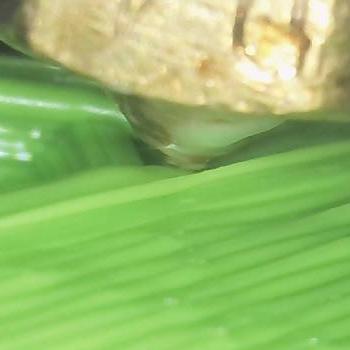
Flow rate: 252%